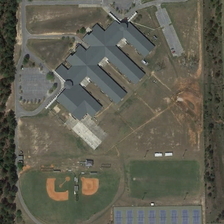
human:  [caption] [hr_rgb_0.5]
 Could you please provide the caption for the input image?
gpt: a large building is near two baseball fields and a row of tennis courts .

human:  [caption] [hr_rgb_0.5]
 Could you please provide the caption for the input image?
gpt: a large building is near two baseball fields and a row of tennis courts .

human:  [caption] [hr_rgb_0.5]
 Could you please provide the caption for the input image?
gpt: a large building is near two baseball fields and a row of tennis courts .

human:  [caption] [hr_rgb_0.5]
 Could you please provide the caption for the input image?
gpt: a large building is near two baseball fields and a row of tennis courts .

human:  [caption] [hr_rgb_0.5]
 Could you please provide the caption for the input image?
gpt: a large building is near two baseball fields and a row of tennis courts .